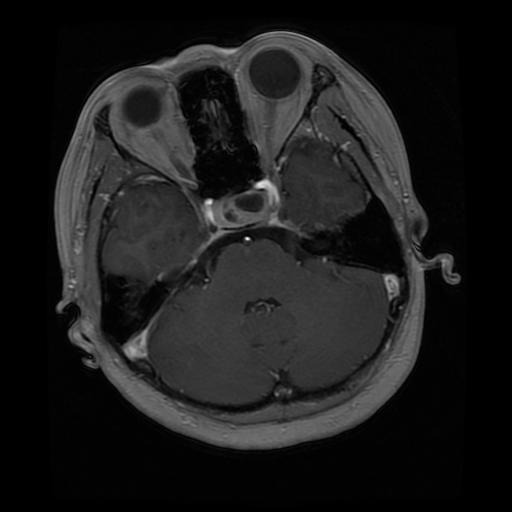
Label: pituitary